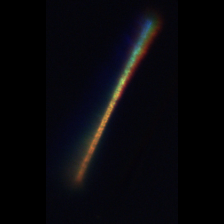
Taxon: Leptocylindrus
Group: Diatoms